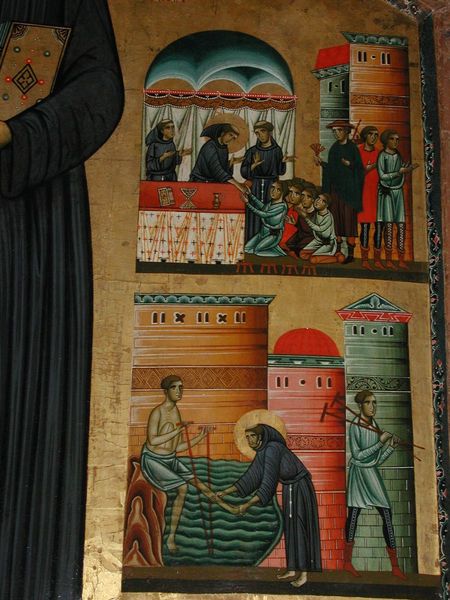
Titel: Franziskus-Tafel
Künstler: Bonaventura Berlinghieri
Standort: Pescia, S. Francesco (EU - I - Toskana)
Schlagwörter: blau, wasser, gelb, menschen, sitzen, stadt, braun, bunt, fenster, männer, tisch, vordergrund, dach, gebäude, haus, rot, tuch, beige, falten, vorhang, ebene, gold, turm, wellen, bogen, fels, figuren, rundbogen, kuppel, waschen, barfuss, krank, buch, fuss, türme, knien, altar, heiligenschein, werkzeug, nimbus, knieen, romanik, mönche, heilige, heilung, miniatur, zelt, krücken, wunder, buchmalerei, lahm, füsse waschen